Chest X-ray. View position: PA
Patient age: 61
Patient sex: F
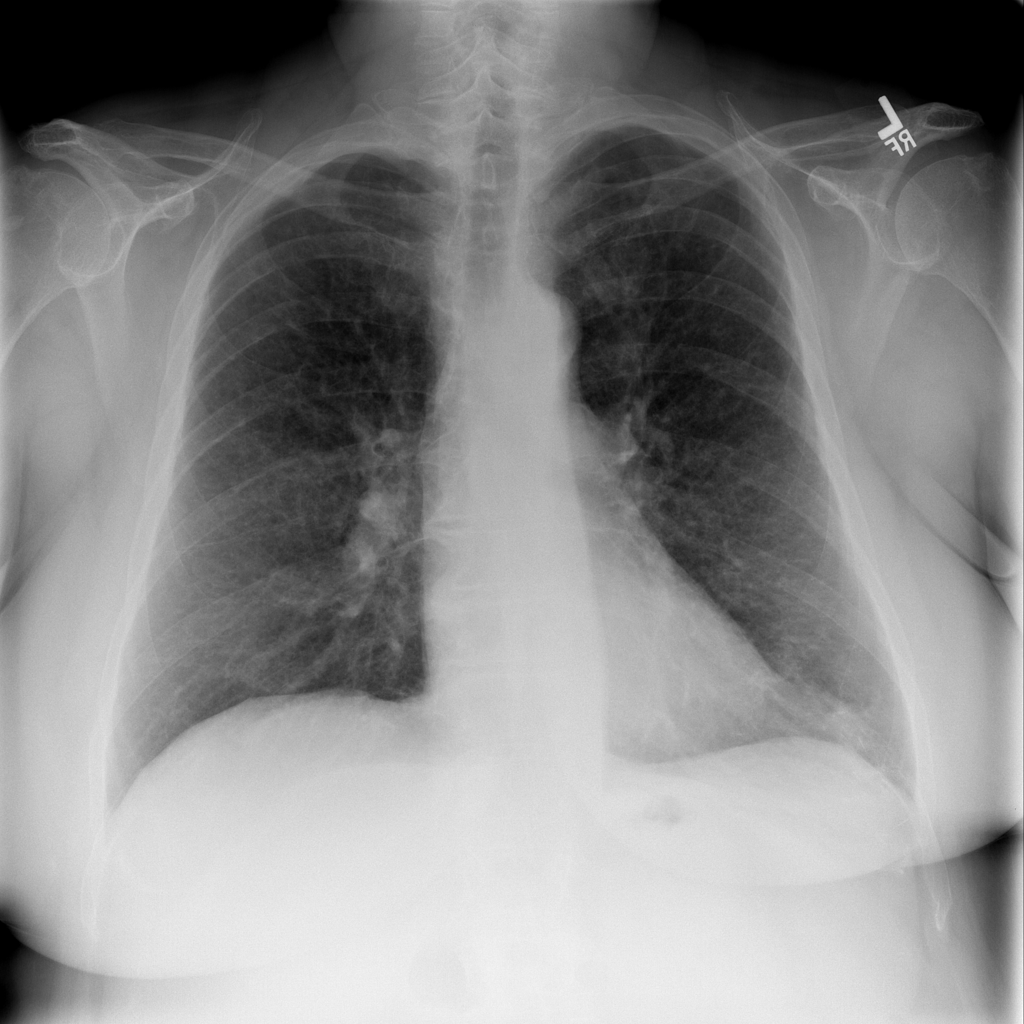
Finding: Pneumothorax